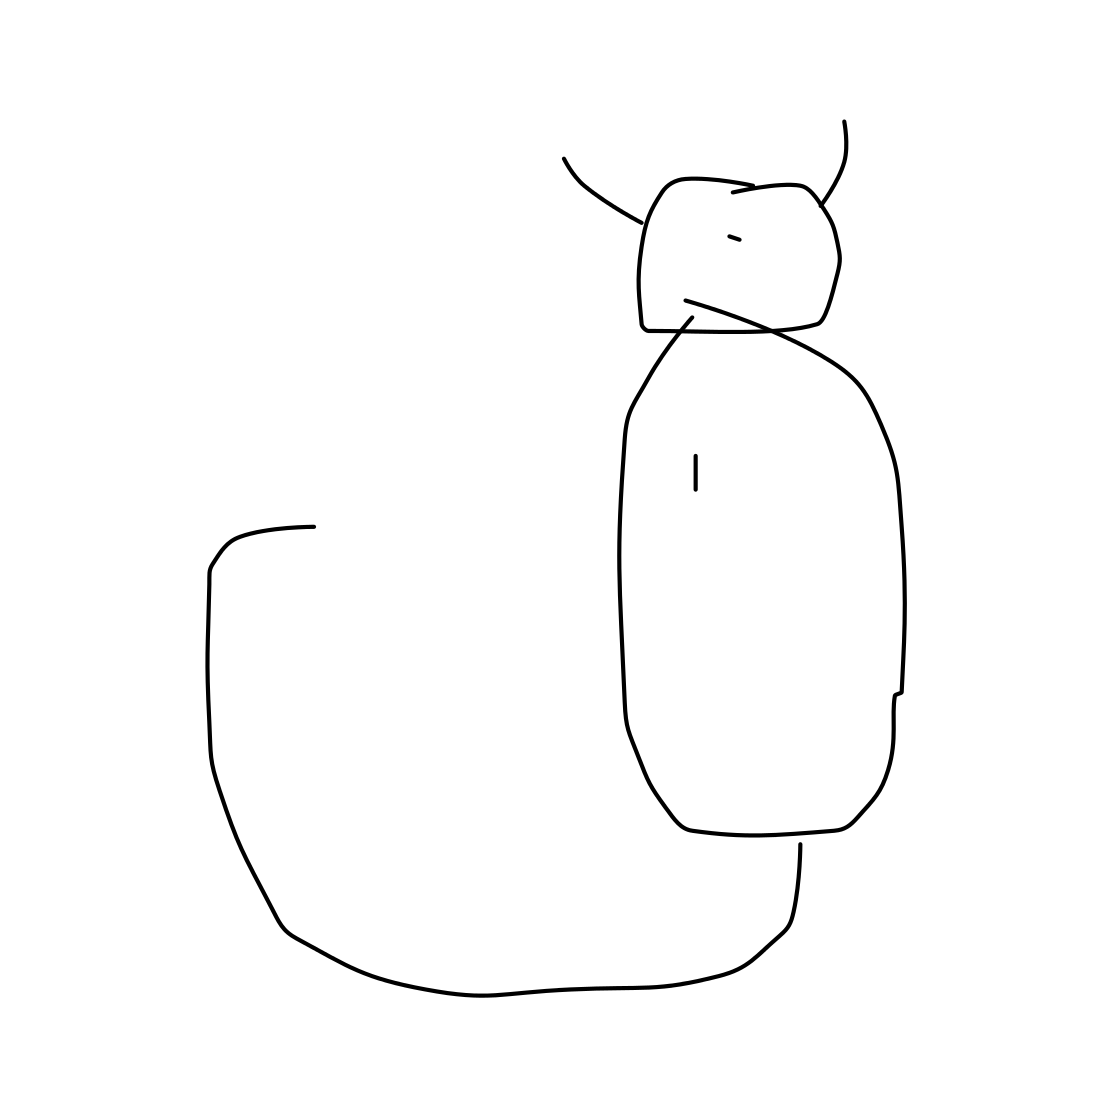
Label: monkey